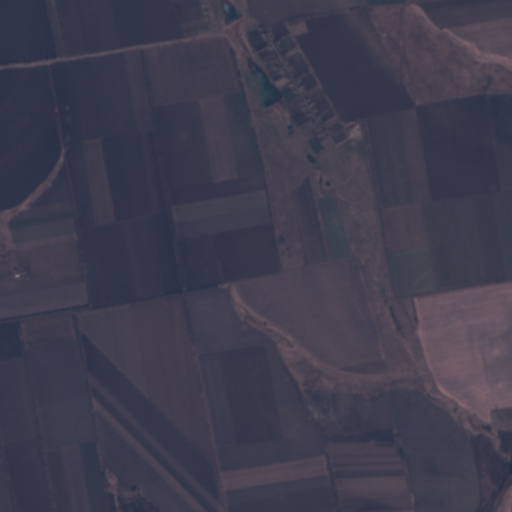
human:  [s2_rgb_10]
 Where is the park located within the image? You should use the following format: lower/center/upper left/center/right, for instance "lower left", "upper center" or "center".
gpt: The park is located in the center right of the image.
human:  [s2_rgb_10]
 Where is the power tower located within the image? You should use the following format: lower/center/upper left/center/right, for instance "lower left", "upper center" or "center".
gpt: The power tower is located in the lower left of the image.
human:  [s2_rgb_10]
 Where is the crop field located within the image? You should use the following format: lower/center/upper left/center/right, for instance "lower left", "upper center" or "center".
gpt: There is no crop field in the image.